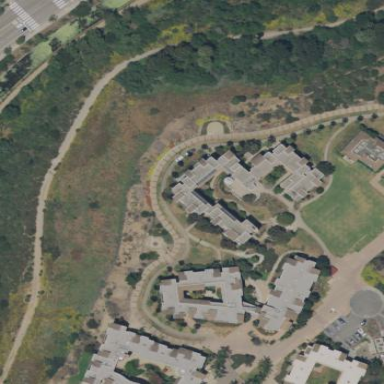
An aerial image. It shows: College building.